Field crop: maize
Growth stage: 2
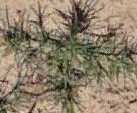
Species: salsola